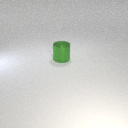
large green metal cylinder